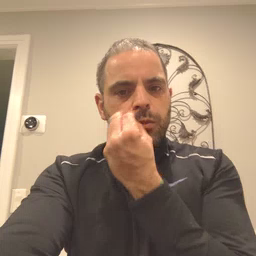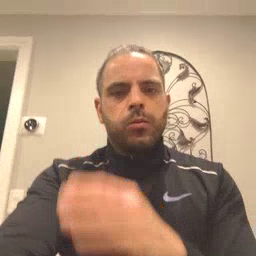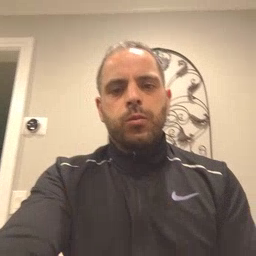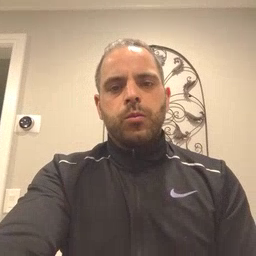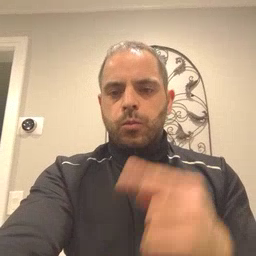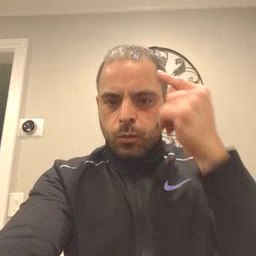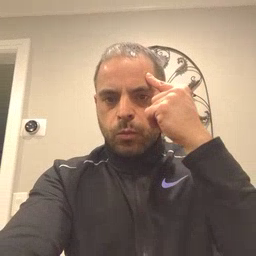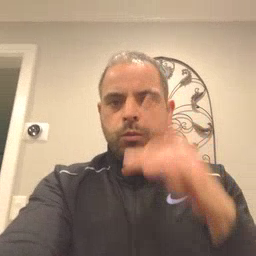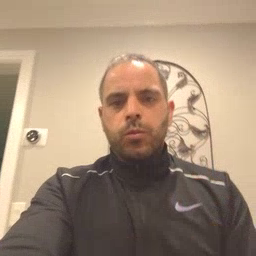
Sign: think